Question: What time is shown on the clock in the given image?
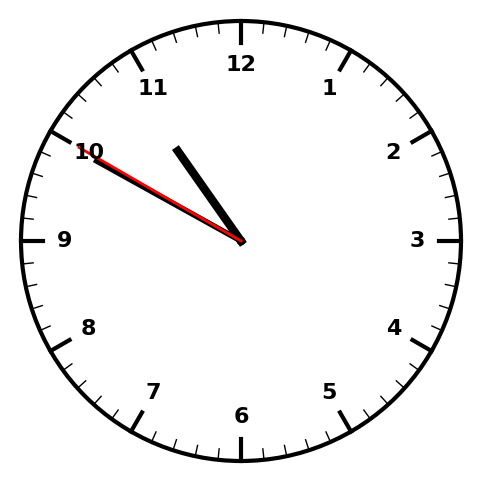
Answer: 10:49:50